Brain MRI, t1w sequence, axial 2D slice.
Patient: age 42, sex M, weight 78 kg, height 1.78 m
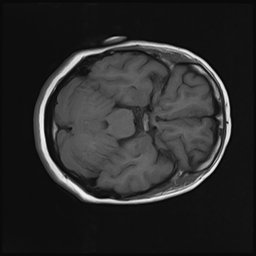